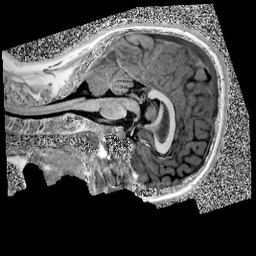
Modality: UNIT1
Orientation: sagittal
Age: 13
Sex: female
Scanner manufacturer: siemens
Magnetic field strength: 3 T
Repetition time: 4 s
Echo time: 0.00299 s